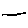
Label: line